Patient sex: M
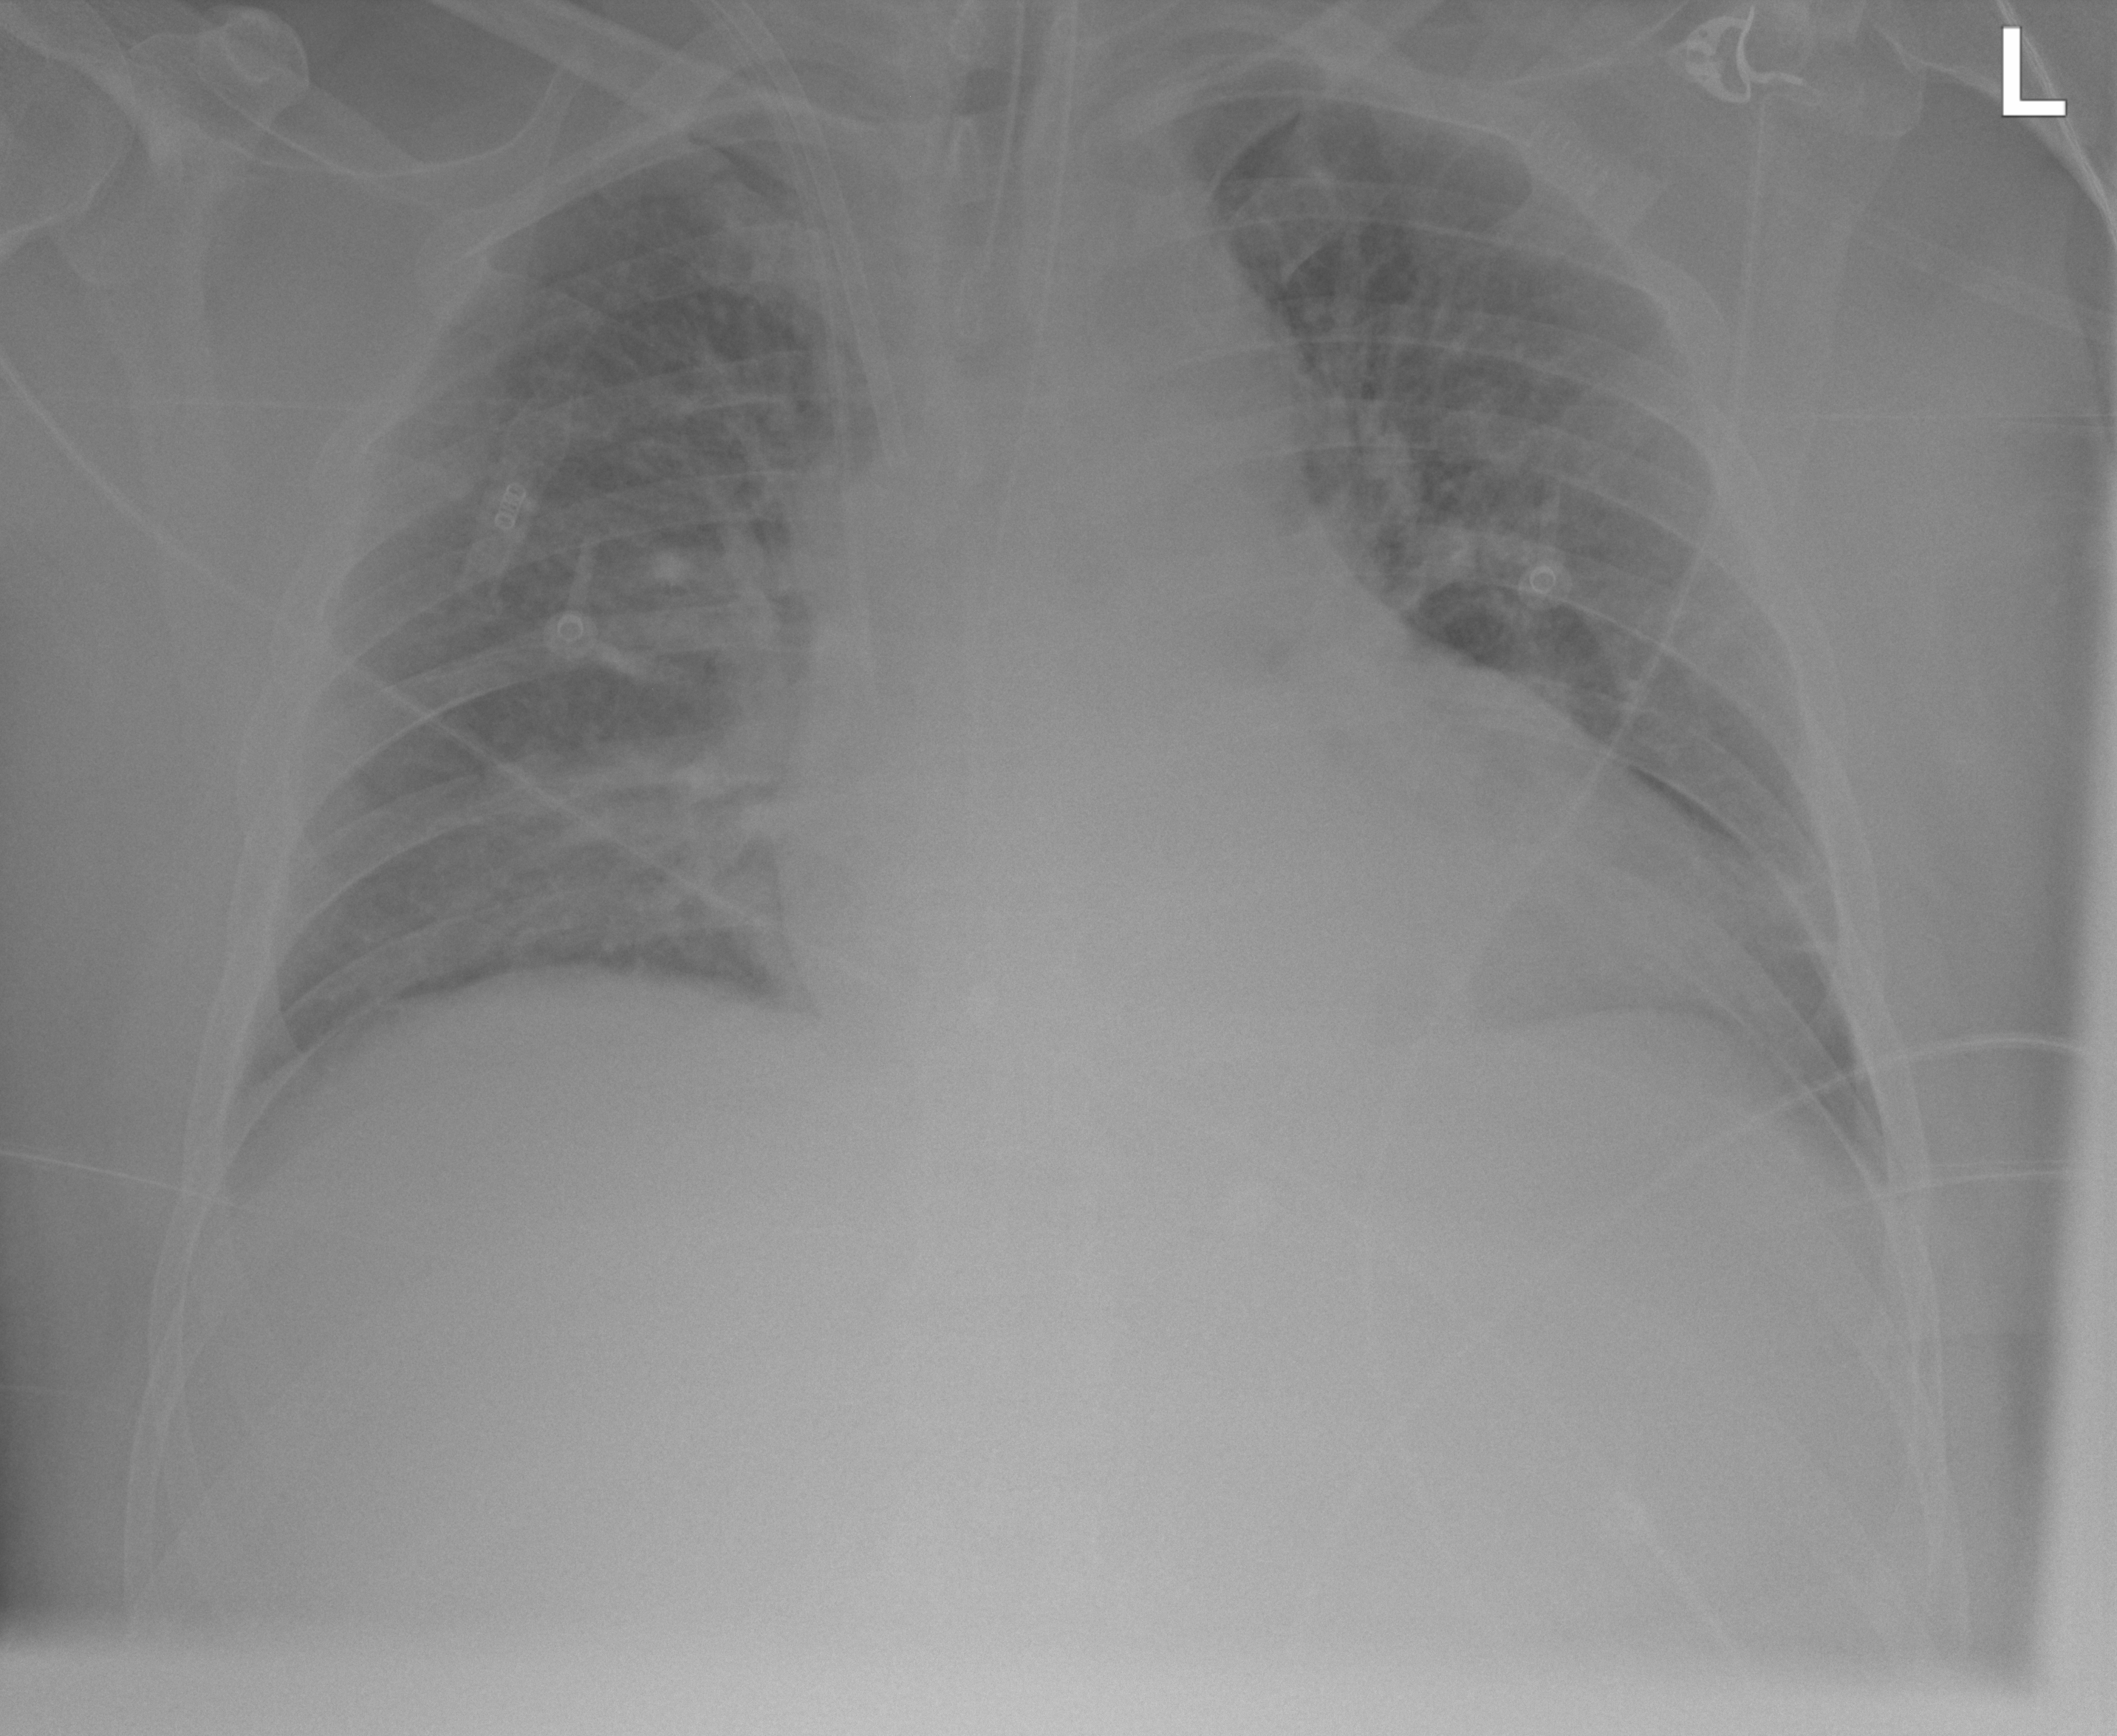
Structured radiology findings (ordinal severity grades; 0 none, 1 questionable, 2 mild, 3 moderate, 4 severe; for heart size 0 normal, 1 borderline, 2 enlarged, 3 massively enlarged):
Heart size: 3
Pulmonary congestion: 2
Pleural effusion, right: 0
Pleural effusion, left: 0
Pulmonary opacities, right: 0
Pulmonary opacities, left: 0
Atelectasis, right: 2
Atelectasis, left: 2